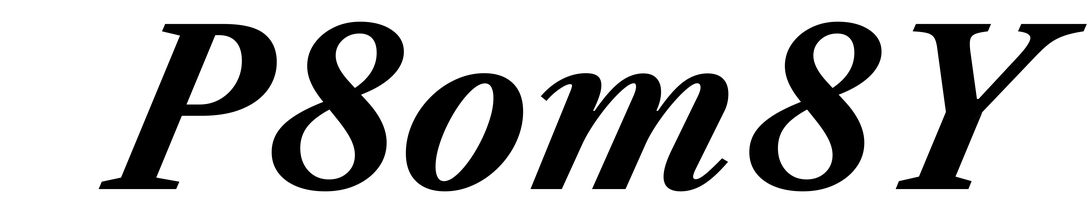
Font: LibreCaslonText-Italic_Bold_Italic